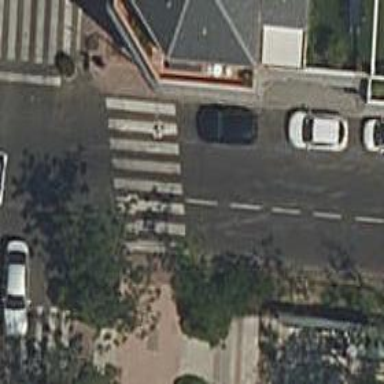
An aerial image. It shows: Marked crossing on the road.